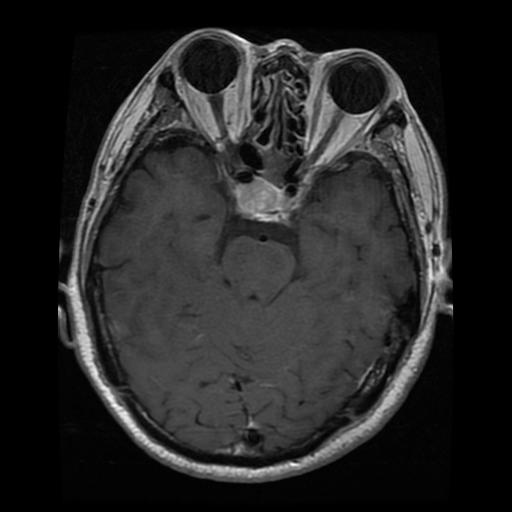
Label: pituitary